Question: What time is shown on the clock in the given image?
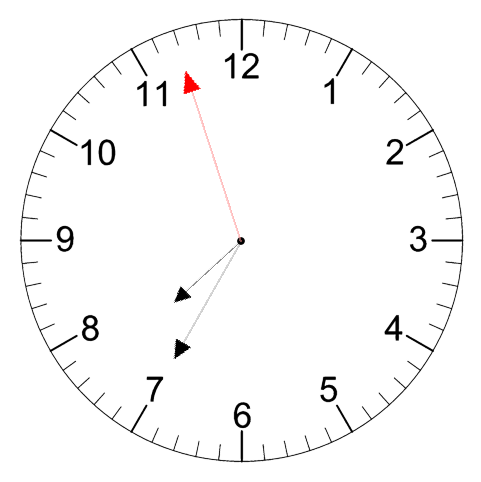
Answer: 07:34:57